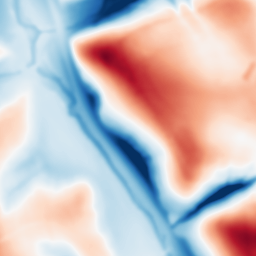
Category: multiscale
Decomposition family: dog_multiscale
Decomposition parameters: sigma_ratio: 2
n_scales: 4
base_sigma: 2
Upsampling method: quartic
Upsampling parameters: scale: 8
Upsampling scale: 8